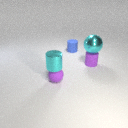
large cyan metal sphere behind small cyan metal cylinder